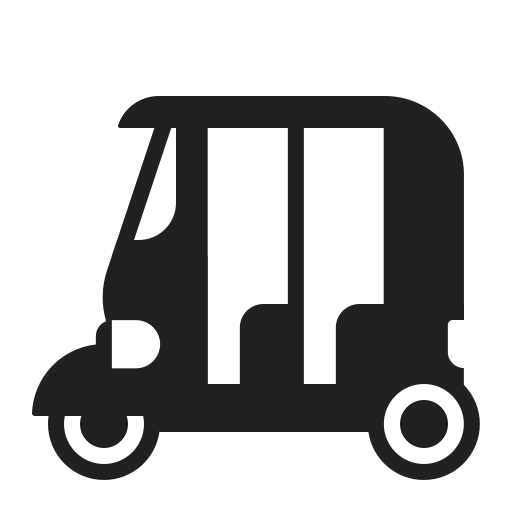
auto rickshaw high contrast